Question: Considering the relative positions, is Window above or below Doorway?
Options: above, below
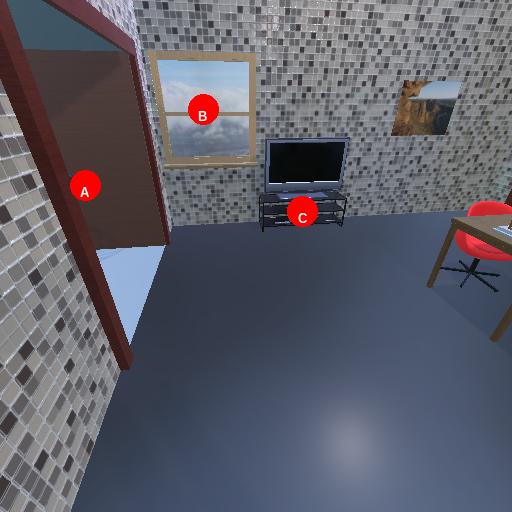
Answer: above